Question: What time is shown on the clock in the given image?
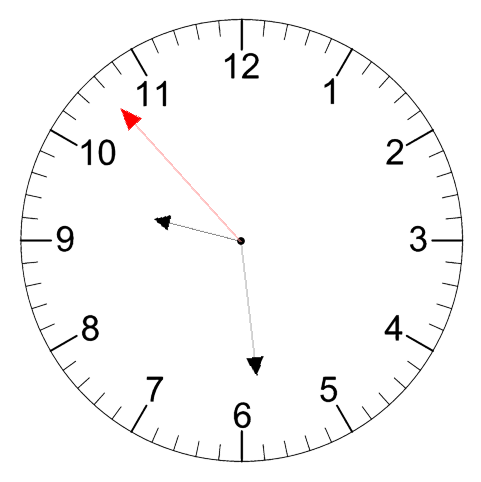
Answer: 09:28:53